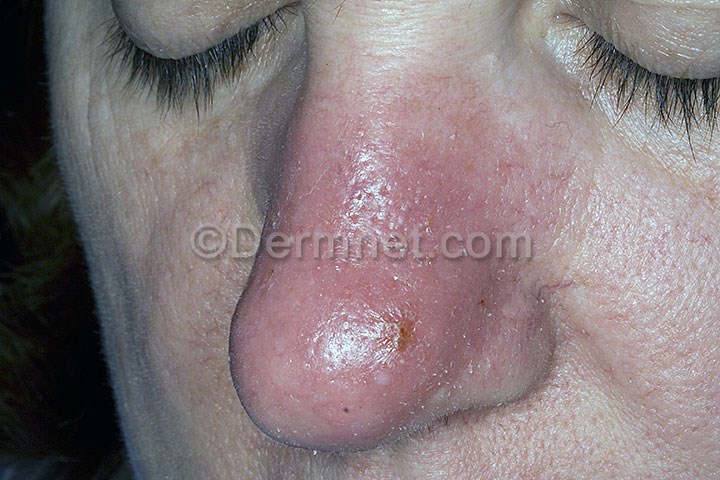
Disease: Acne and Rosacea Photos